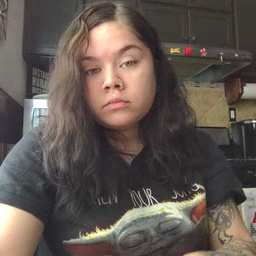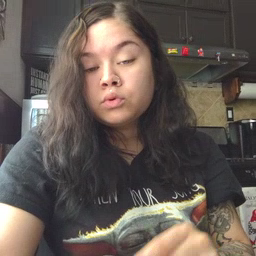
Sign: grandpa